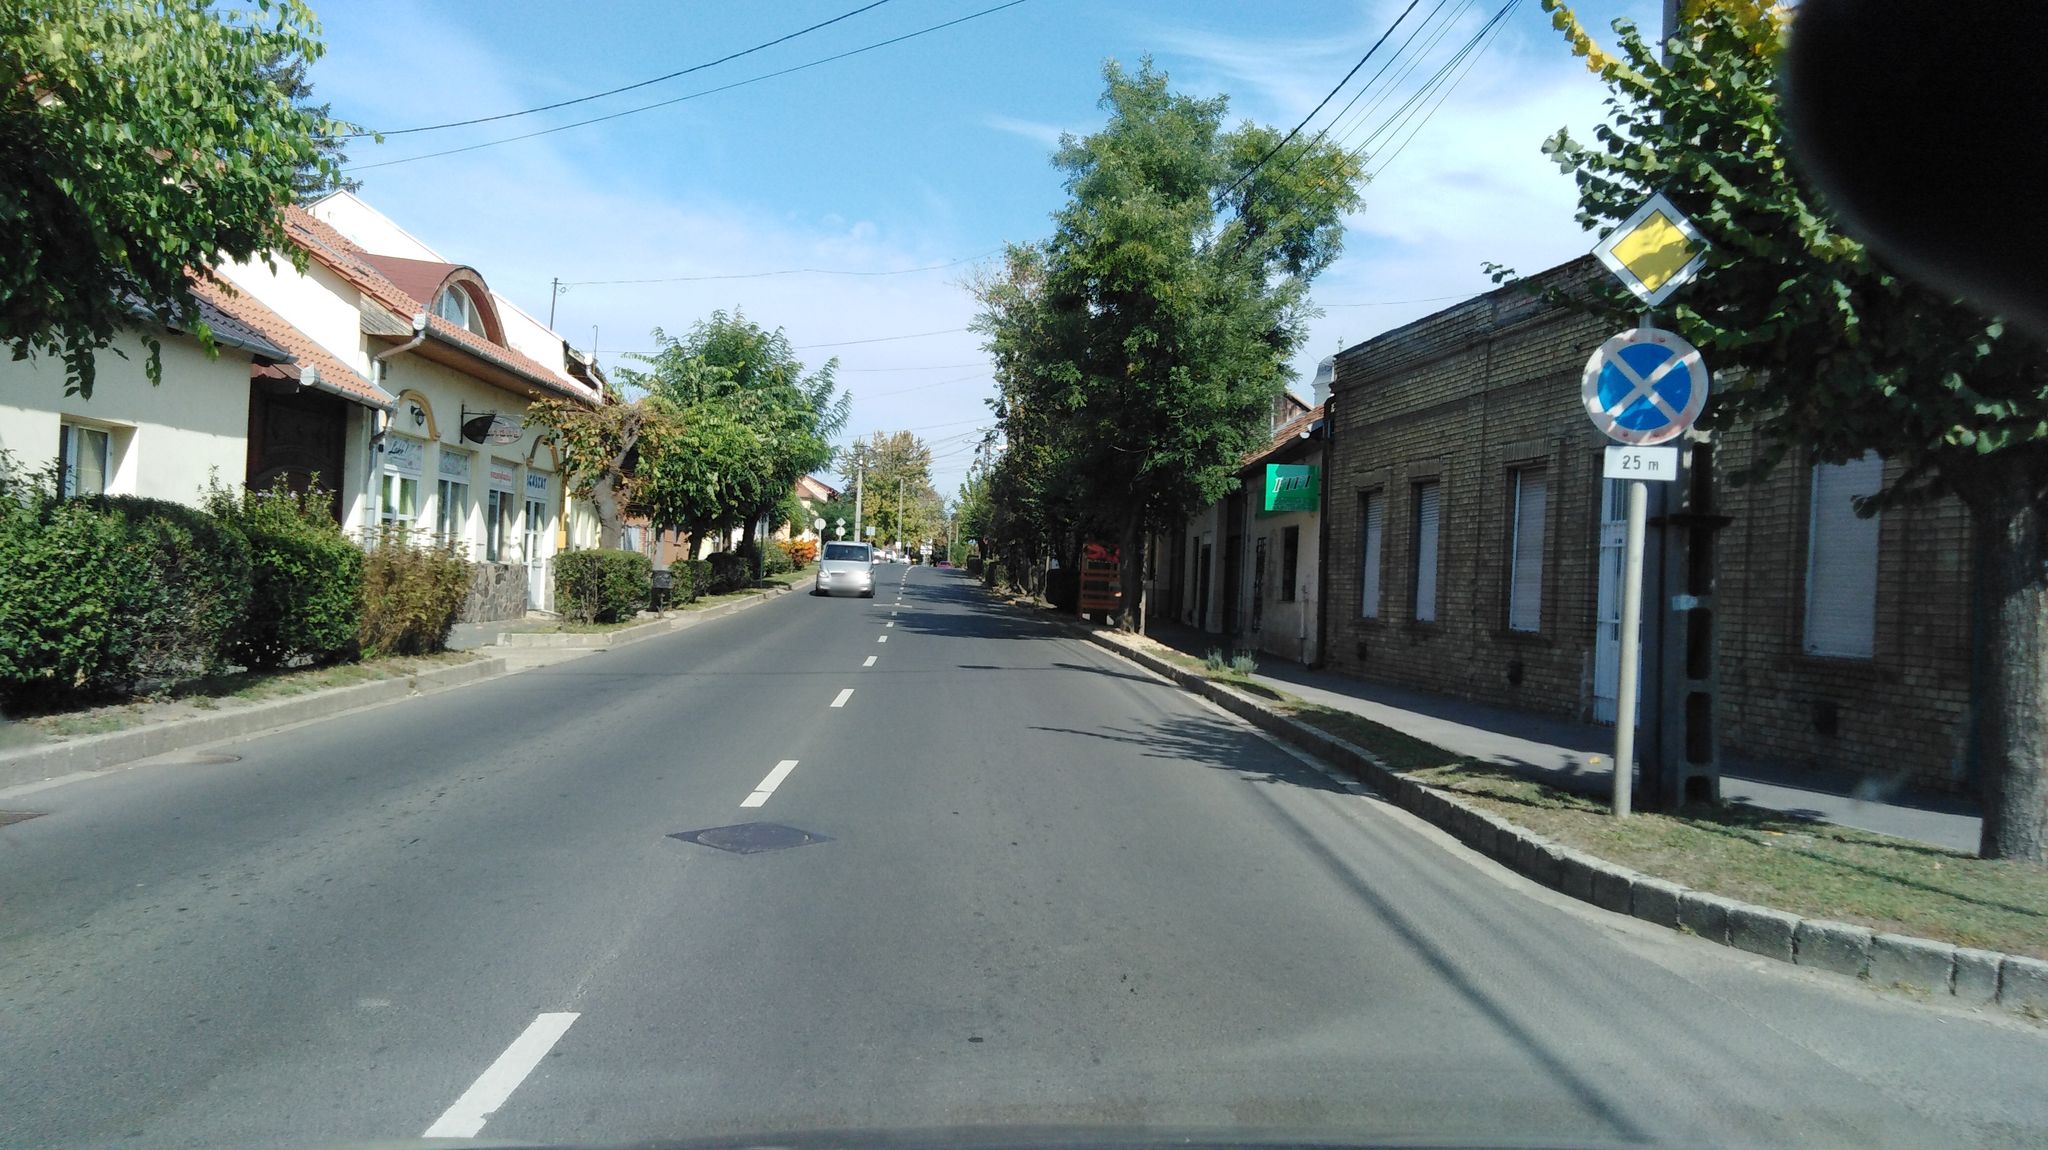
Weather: clear
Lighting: day
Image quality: good
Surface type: driving surface
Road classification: residential
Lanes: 2
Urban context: rural cluster
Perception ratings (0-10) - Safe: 3.06, Lively: 8.38, Beautiful: 7.94, Boring: 4.03, Depressing: 3.33, Wealthy: 6.39